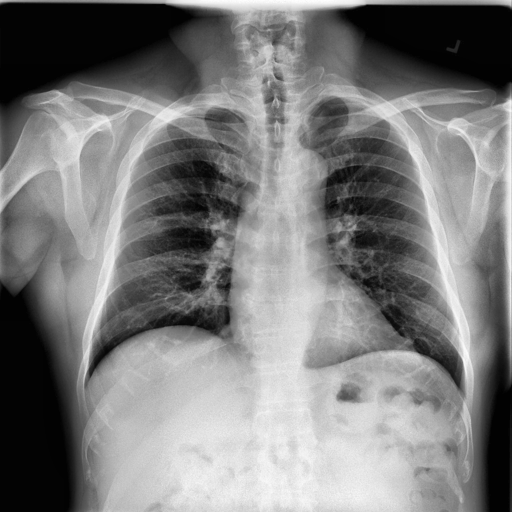
Finding: NORMAL